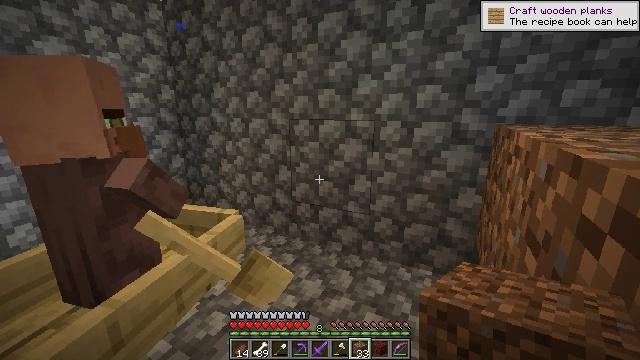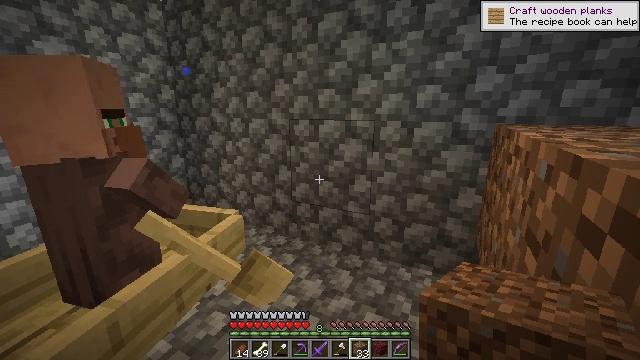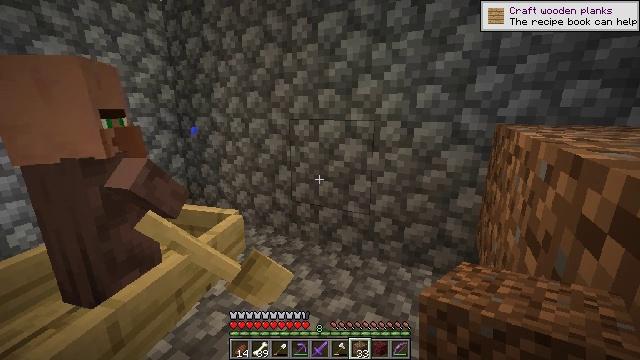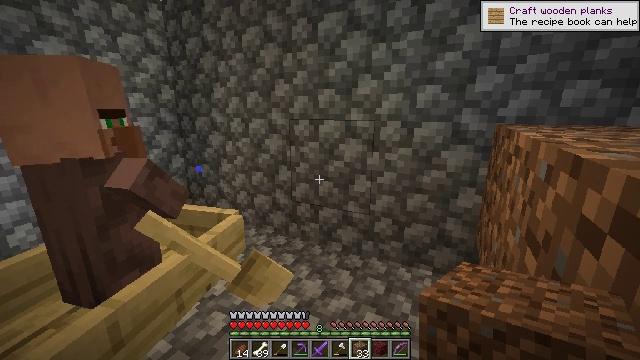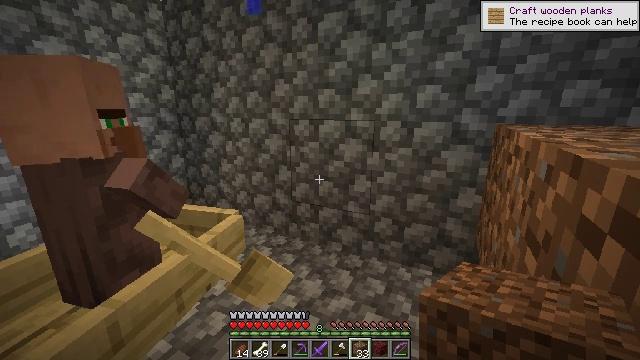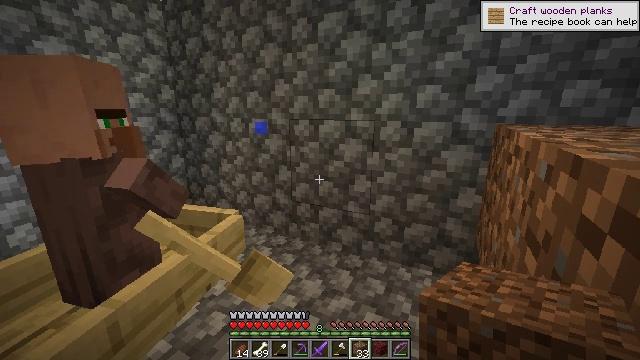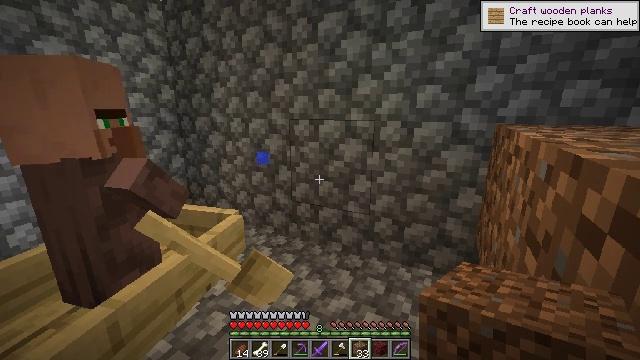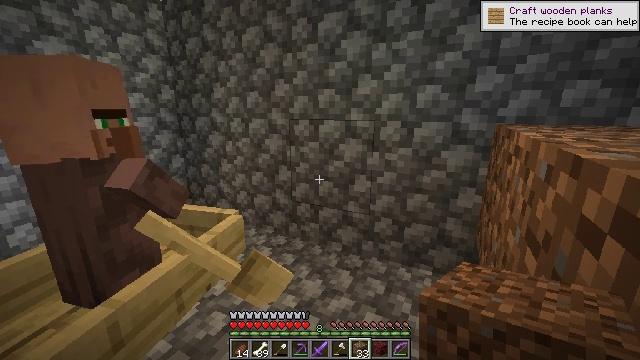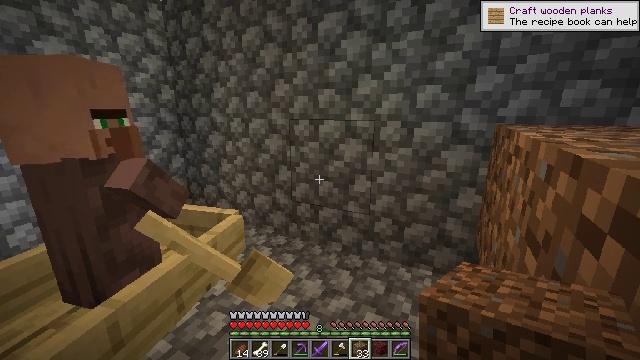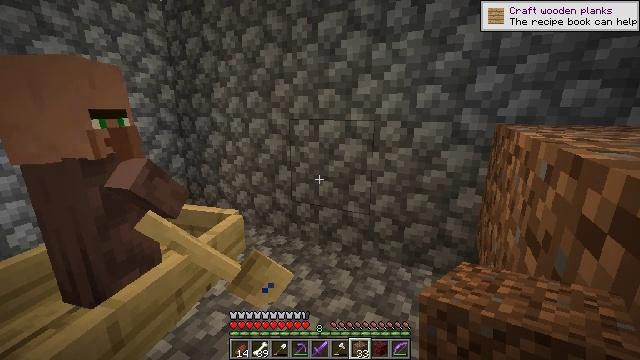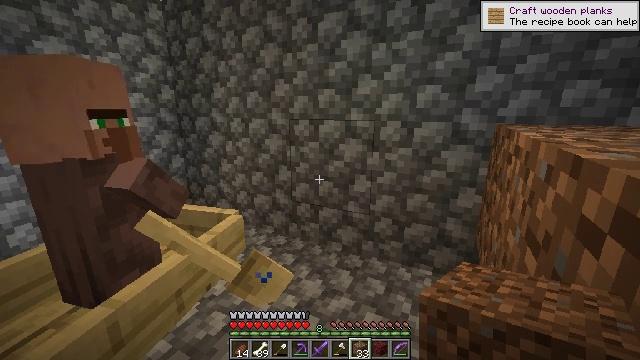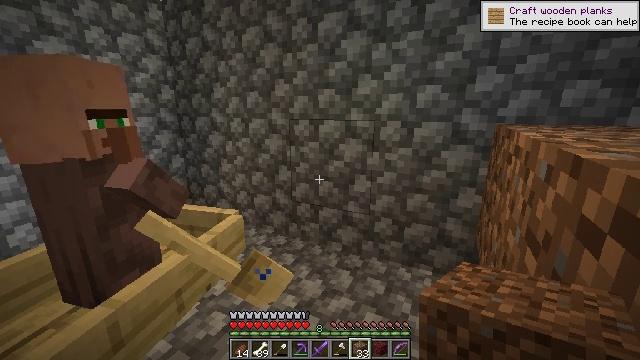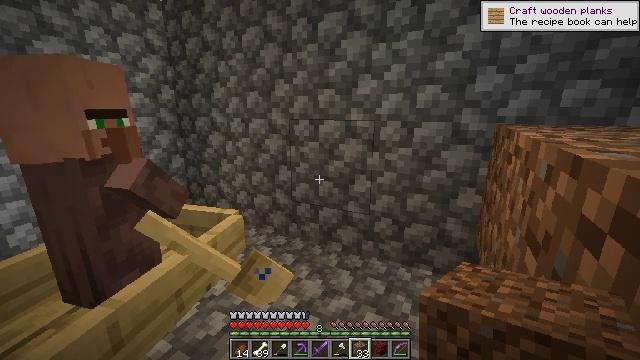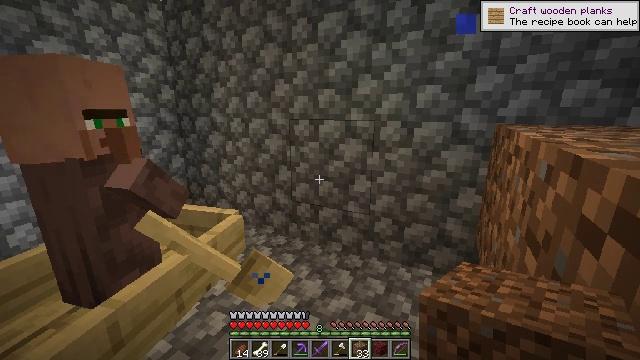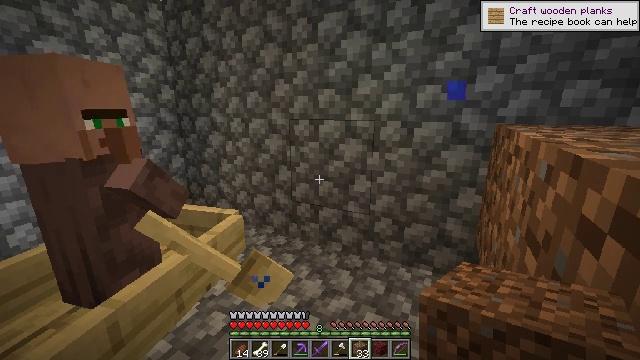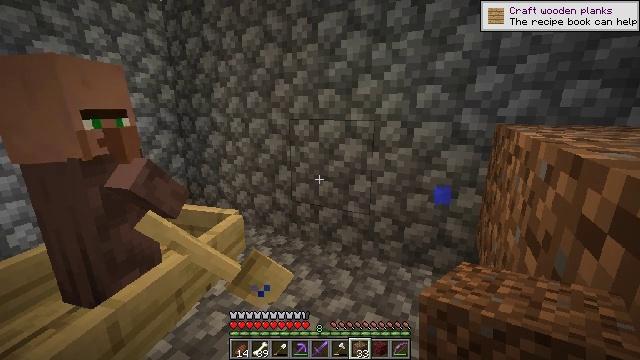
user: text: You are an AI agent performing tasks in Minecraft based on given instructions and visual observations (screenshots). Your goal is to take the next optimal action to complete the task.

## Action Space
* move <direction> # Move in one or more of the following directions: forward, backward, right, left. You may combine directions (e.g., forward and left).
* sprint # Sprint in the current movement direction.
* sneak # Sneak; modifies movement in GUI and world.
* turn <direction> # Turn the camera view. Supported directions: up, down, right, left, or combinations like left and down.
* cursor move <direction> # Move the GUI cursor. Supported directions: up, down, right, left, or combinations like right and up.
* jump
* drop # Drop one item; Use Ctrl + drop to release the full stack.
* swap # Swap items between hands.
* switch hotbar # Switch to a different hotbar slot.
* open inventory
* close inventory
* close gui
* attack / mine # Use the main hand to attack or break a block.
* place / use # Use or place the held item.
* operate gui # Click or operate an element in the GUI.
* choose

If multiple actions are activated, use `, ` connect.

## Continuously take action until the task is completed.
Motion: motion action
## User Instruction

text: Break the cobblestone to create a path.
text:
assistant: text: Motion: no_op
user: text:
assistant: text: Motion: no_op
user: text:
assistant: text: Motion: no_op
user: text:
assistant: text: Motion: no_op
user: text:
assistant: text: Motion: no_op
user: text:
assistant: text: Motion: no_op
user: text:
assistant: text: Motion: no_op
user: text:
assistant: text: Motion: no_op
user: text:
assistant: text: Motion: no_op
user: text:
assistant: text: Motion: no_op
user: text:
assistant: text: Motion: no_op
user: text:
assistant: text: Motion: no_op
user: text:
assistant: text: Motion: no_op
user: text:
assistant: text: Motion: no_op
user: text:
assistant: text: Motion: no_op
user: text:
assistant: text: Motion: no_op
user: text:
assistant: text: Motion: no_op
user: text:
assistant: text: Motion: no_op
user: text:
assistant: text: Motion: no_op
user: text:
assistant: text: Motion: no_op
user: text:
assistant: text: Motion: no_op
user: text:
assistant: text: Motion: no_op
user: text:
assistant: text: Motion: no_op
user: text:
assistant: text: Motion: no_op
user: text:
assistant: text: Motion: no_op
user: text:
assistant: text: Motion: no_op
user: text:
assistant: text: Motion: no_op
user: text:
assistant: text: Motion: no_op
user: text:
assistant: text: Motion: no_op
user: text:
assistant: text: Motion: no_op